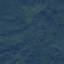
Land use / land cover: Forest